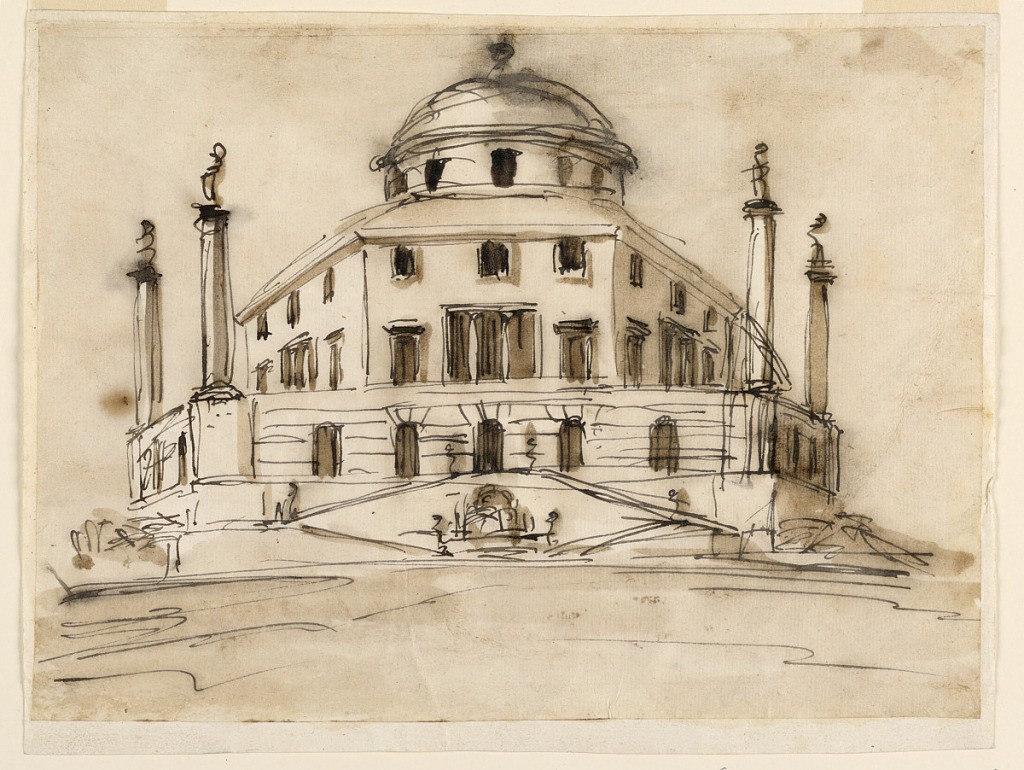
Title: Elevation of a Kaffeehaus
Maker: Giuseppe Barberi, Italian, 1746–1809
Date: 1788-1789
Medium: Pen and brown ink, brush and brown wash on lined off-white laid paper
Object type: Drawing
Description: Dado zone with flights of stairs flanking a fountain. From the corners of the ground floor rise columns with statues. The main storey shows loggias flanked by windows. Mansard with windows. Lantern and dome on a couped pyramidal roof.